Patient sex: F
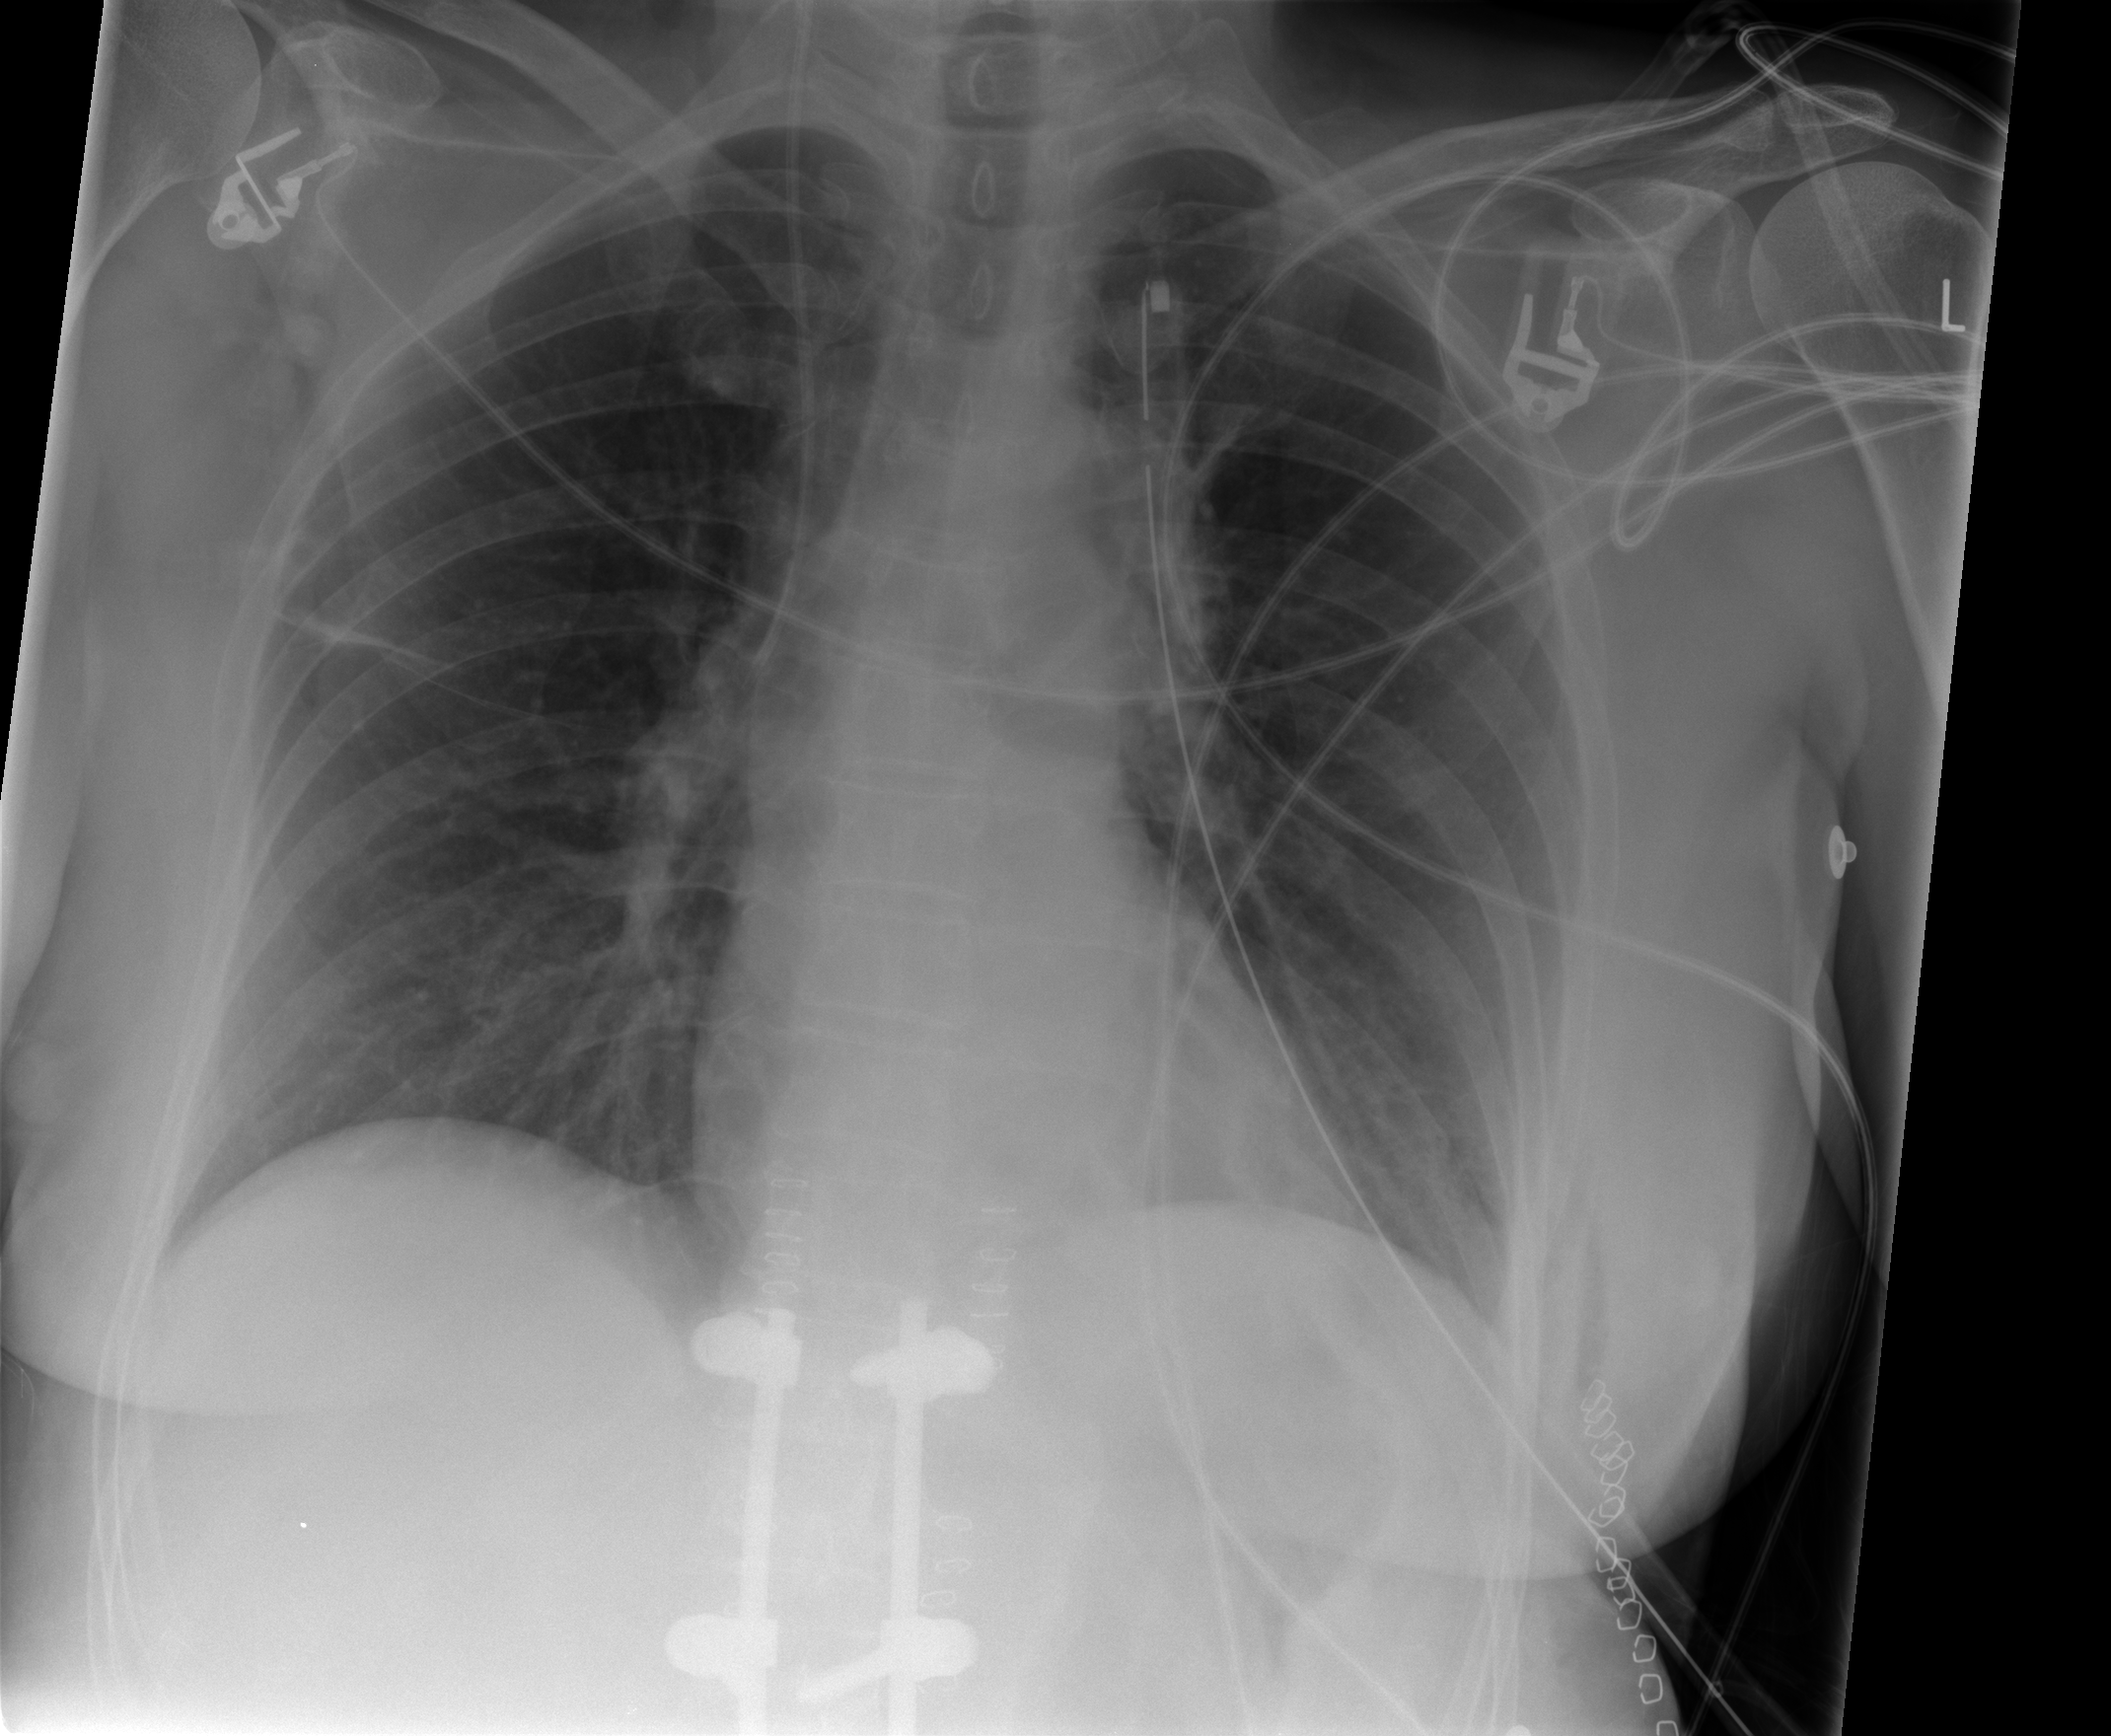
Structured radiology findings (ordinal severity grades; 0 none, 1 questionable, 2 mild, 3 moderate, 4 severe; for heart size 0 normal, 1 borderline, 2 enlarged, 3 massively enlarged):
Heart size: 0
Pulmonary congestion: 0
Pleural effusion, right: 0
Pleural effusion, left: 0
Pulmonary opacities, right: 0
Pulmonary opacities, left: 0
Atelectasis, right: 2
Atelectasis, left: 2